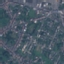
Label: Residential